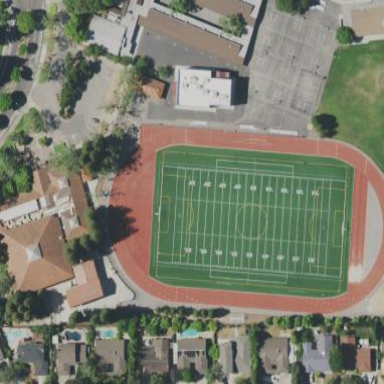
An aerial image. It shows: Artificial turf pitch used for American football.